Question: I'm making a small tool. I just want to know if the 'switch' in the code below is the quickest/best way to achieve this? In PHP, I'd reference the variable name dynamically like '$Stop{int Stop} -> $BackColor = "Color"'

'''
public void Populate(Color Color, int Stop)
{
Colour.BackColor = Color; // Bottom left - PictureBox
Hex.Text = ARGBToHex(Color.ToArgb()); // Hex (#703919) - TextBox
Red.Text = Color.R.ToString(); // Red (153) - TextBox
Green.Text = Color.G.ToString(); // Green (180) - TextBox
Blue.Text = Color.B.ToString(); // Blue (209) - TextBox
Alpha.Text = "100"; // Alpha (100) - TextBox
StopText.Text = Stop.ToString(); // Read-only (1) - TextBox
switch(Convert.ToInt16(StopText.Text))
{
case 1: Stop1.BackColor = Color; break; // Small light blue rectangle - PictureBox
case 2: Stop2.BackColor = Color; break; // Small dark blue rectangle - PictureBox
}
}
'''
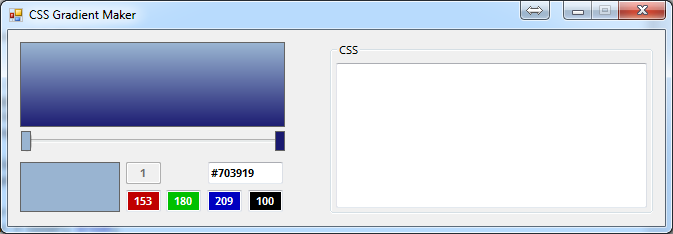
Answer: You can do this:
'''
this.Controls.OfType<PictureBox>().First(x => x.Name.EndsWith(StopText.Text)).BackColor = Color;
'''